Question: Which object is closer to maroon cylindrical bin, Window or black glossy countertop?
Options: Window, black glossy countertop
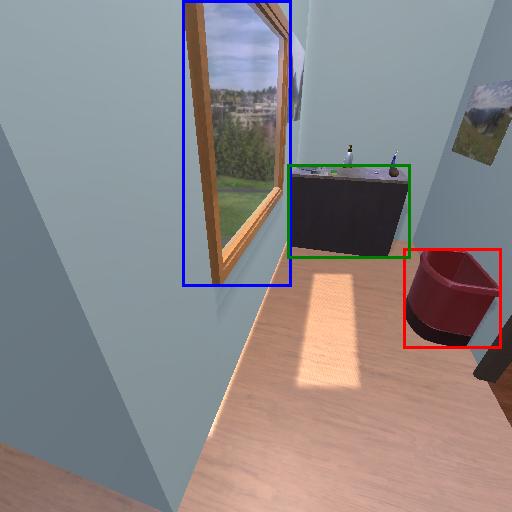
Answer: Window